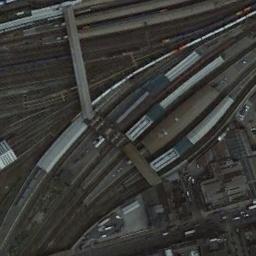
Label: railway_station